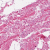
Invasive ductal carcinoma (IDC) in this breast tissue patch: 0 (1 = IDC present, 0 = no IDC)